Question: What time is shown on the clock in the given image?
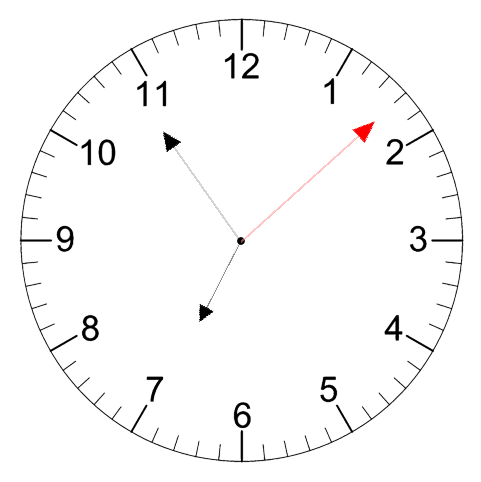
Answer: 06:54:08